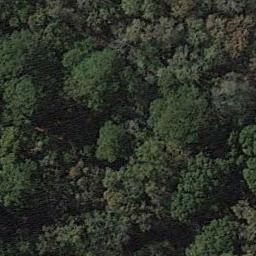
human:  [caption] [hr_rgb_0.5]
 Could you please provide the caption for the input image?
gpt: The forest is full of green trees .

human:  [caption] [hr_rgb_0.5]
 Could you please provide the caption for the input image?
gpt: This is a dense forest .

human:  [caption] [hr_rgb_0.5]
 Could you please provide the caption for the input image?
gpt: Many dark green trees are strewn at random in the forest .

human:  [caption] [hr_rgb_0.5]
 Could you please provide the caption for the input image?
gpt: The forest has a lot of dense small yellow trees and big green trees .

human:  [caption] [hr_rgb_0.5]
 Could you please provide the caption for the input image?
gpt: A dense forest with many green trees .